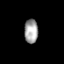
Tissue: prostate
Cell type: T cells
Senescence score: 0.7804
Nuclear area (px): 321
Mean DAPI intensity: 163.704